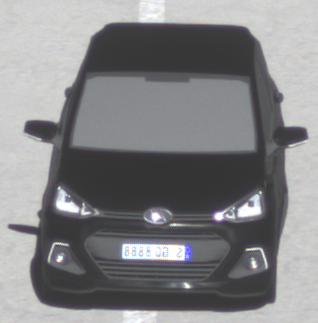
Make: Hyundai
Model: i10
Detailed model: Gen. 2
Model produced from: 2013
Model produced until: 2019
Doors: 5
Color: black
Road condition: dry road
Daytime: midday
Contrast: high contrast